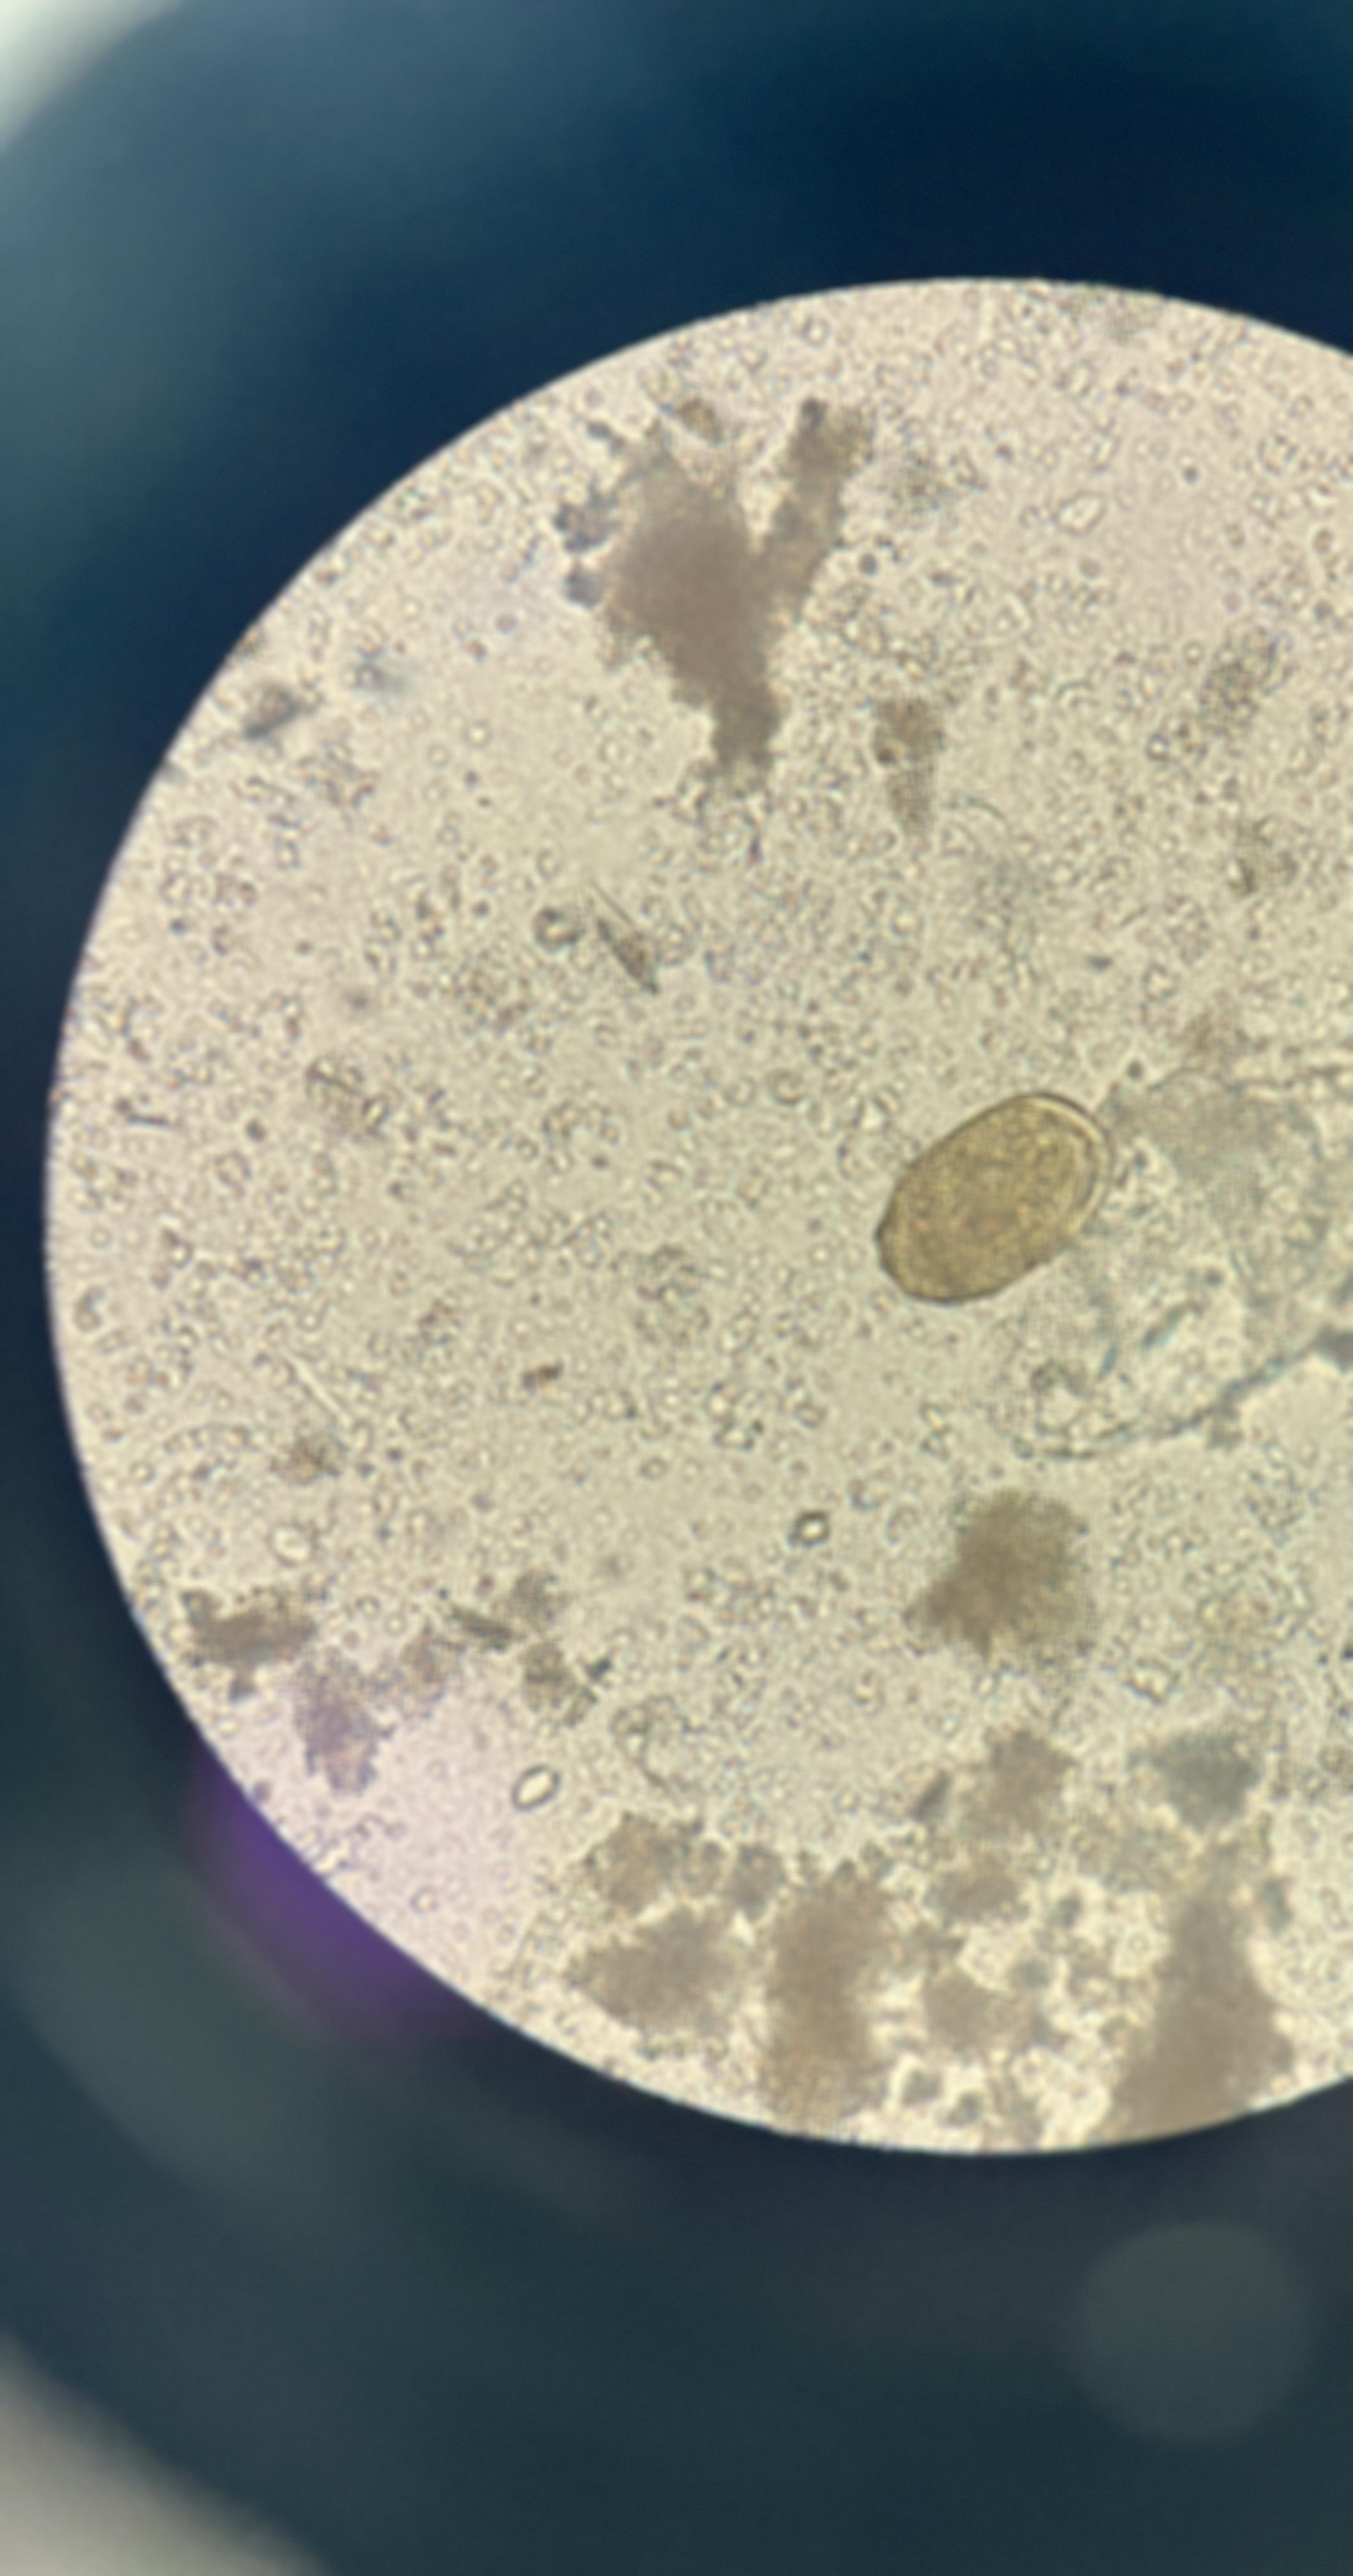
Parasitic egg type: Paragonimus spp